Brain MRI, t2w sequence, axial 2D slice.
Patient: age 55, sex M, weight 98 kg, height 1.98 m
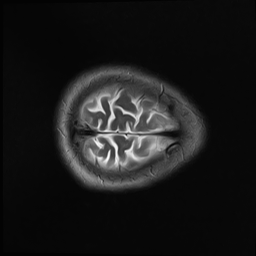